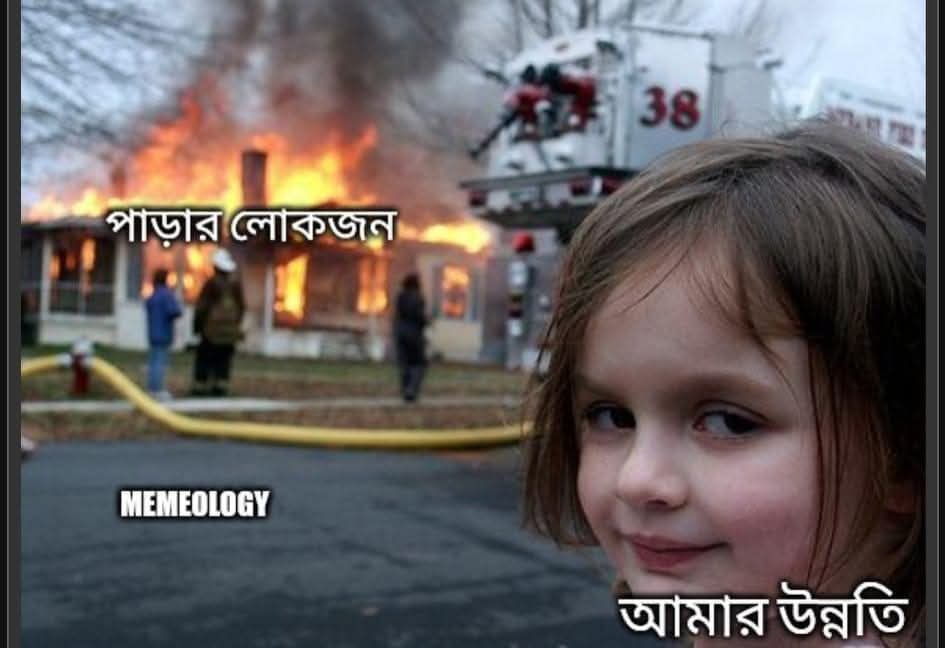
Text: পাড়ার লোকজন আমার উন্নতি
Label: Non Hate